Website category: game
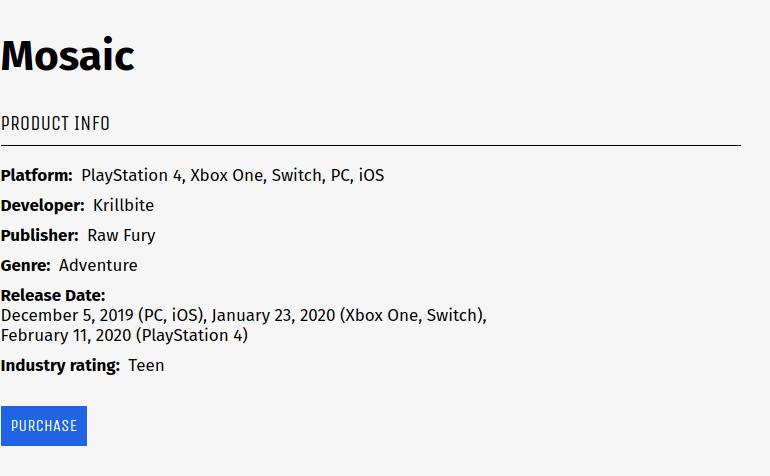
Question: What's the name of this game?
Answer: Mosaic

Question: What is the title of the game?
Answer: Mosaic

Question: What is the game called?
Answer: Mosaic

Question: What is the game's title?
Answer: Mosaic

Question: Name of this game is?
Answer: Mosaic

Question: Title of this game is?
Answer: Mosaic

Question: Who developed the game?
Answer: Krillbite

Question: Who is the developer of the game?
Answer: Krillbite

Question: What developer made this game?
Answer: Krillbite

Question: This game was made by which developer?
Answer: Krillbite

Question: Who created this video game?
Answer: Krillbite

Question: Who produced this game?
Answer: Krillbite

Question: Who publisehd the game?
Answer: Raw Fury

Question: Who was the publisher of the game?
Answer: Raw Fury

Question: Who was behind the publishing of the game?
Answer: Raw Fury

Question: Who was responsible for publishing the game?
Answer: Raw Fury

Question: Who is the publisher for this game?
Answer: Raw Fury

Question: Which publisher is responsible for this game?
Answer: Raw Fury

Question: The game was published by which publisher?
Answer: Raw Fury

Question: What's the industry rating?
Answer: Teen

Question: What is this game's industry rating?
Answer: Teen

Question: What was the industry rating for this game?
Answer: Teen

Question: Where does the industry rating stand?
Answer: Teen

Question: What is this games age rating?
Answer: Teen

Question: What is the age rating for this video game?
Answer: Teen

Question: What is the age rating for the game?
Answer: Teen

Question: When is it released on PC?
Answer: December 5, 2019

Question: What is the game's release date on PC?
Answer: December 5, 2019

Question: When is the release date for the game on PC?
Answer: December 5, 2019

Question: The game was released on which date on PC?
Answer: December 5, 2019

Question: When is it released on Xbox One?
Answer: January 23, 2020

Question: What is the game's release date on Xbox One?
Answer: January 23, 2020

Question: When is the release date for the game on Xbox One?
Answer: January 23, 2020

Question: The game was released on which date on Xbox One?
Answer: January 23, 2020

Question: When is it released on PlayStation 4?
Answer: February 11, 2020

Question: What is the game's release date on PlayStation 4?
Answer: February 11, 2020

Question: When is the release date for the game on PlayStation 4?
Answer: February 11, 2020

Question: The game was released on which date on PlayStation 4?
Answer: February 11, 2020

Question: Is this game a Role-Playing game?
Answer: no

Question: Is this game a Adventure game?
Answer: yes

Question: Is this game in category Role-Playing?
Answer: no

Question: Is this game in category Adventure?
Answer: yes

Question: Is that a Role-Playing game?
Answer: no

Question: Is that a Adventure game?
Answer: yes

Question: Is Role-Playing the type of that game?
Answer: no

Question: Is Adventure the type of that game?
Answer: yes

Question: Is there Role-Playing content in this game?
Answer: no

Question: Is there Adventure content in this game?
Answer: yes

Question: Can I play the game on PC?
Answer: yes

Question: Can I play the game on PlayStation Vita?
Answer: no

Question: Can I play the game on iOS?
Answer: yes

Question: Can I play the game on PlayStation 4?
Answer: yes

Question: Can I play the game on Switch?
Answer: yes

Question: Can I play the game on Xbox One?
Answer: yes

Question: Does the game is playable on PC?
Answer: yes

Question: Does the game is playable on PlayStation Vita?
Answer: no

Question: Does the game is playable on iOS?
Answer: yes

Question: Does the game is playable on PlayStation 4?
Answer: yes

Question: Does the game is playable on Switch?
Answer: yes

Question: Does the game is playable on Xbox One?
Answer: yes

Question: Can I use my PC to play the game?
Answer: yes

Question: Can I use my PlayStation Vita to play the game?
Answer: no

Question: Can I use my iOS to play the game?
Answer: yes

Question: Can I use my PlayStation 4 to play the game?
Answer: yes